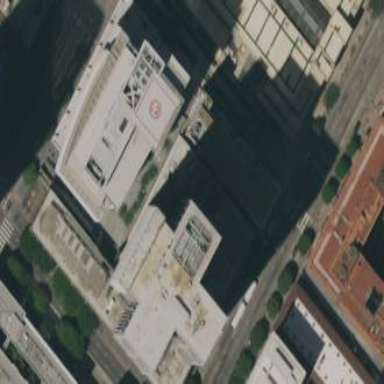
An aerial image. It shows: Part of building.